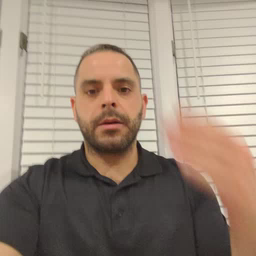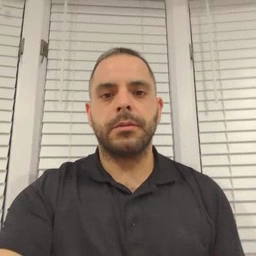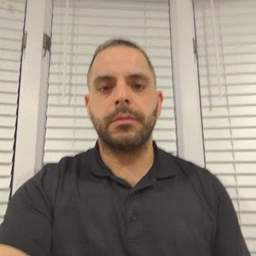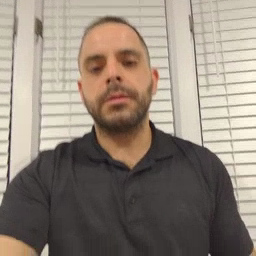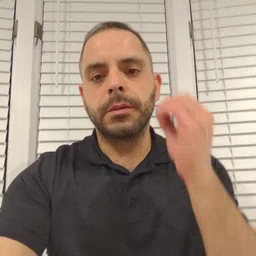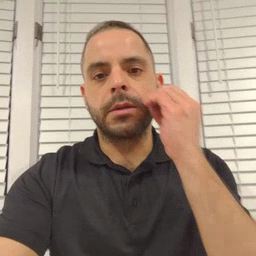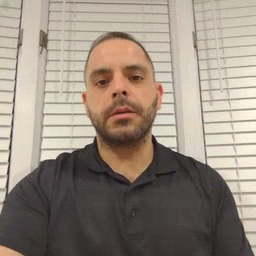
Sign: kiss